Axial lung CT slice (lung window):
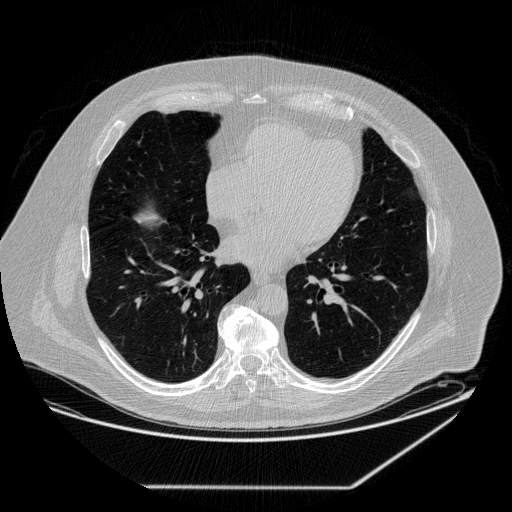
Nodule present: no